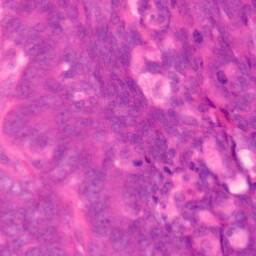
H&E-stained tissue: Colon